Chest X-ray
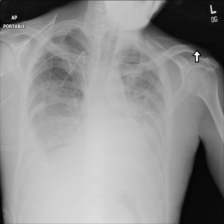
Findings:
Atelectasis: negative
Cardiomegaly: negative
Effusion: positive
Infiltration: negative
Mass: negative
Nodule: negative
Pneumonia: negative
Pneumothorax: negative
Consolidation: negative
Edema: negative
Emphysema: negative
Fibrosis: negative
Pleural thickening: negative
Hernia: negative